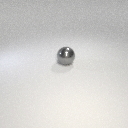
large gray metal sphere